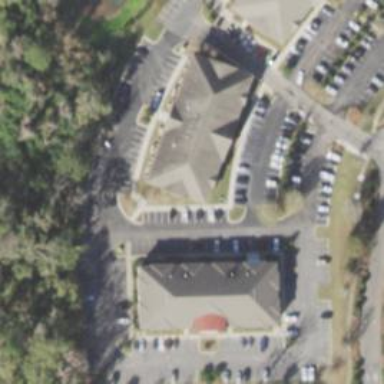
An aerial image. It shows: Commercial building.